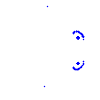
Particle: proton